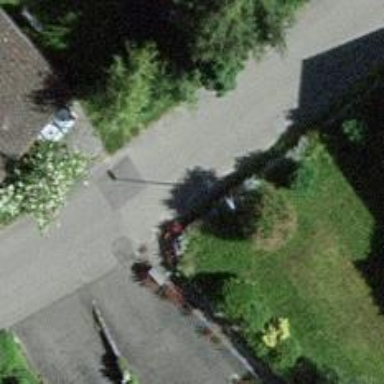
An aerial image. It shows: Smoothly paved residential road.